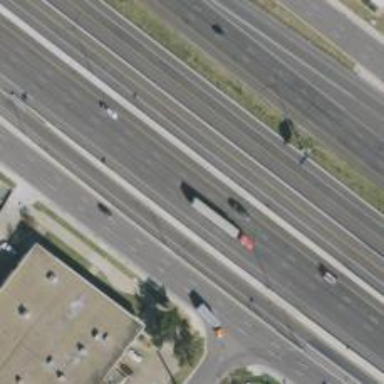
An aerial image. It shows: Motorway.